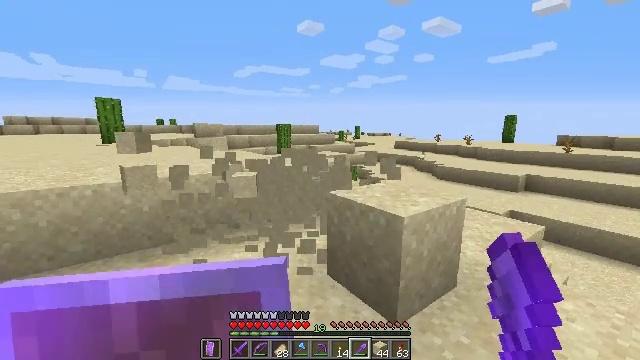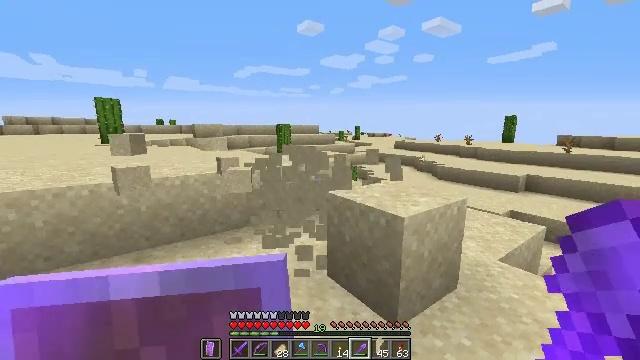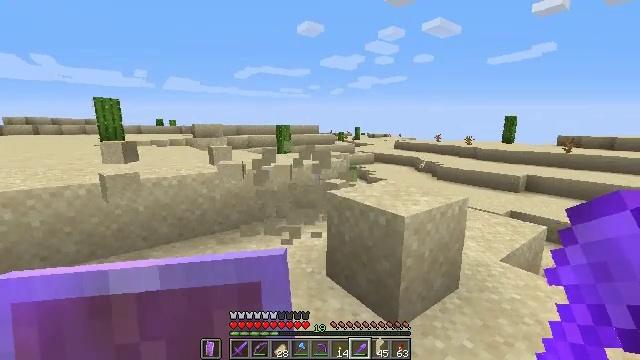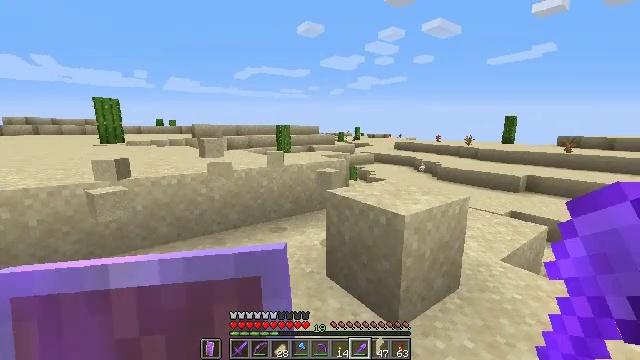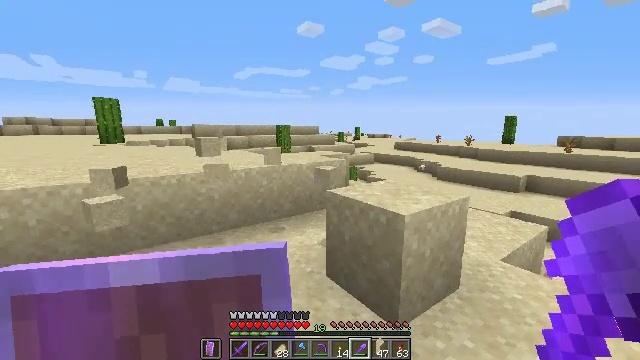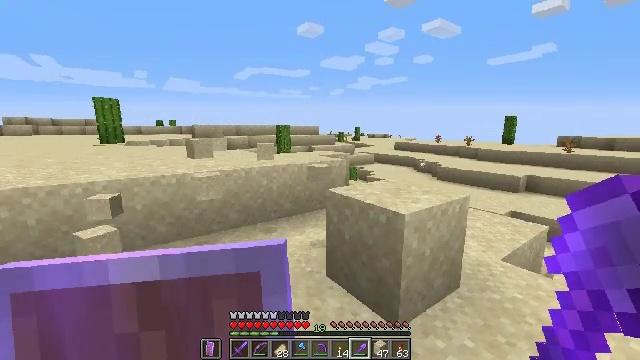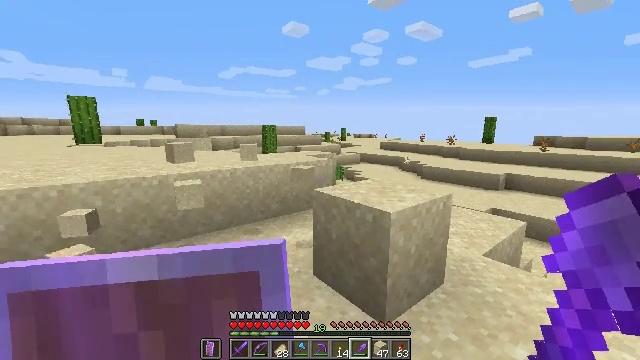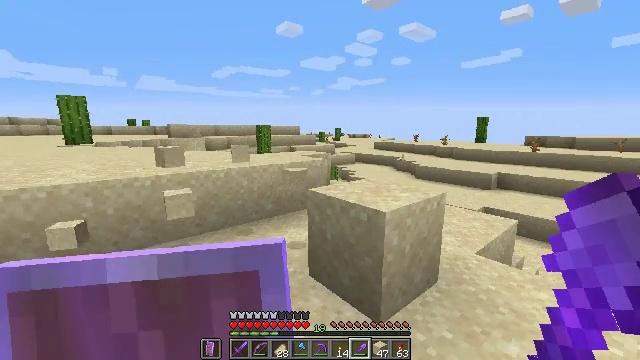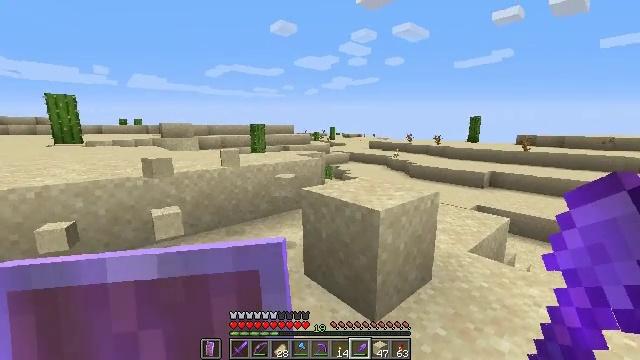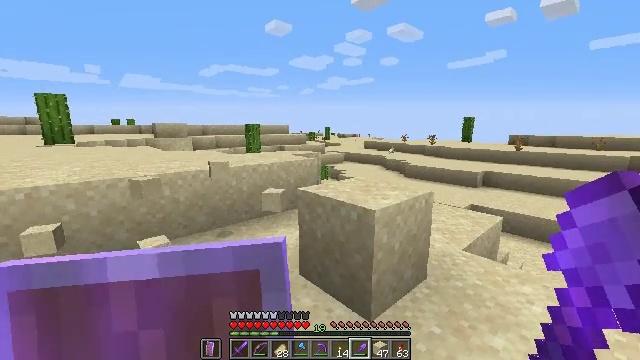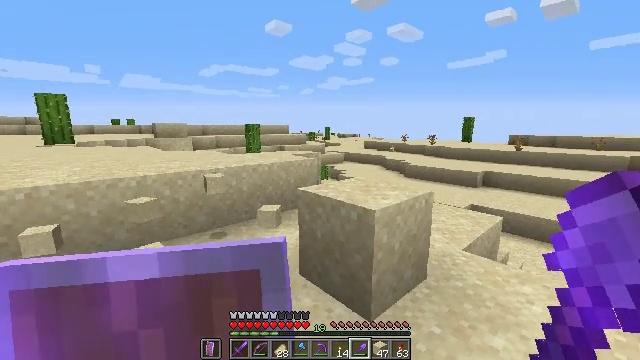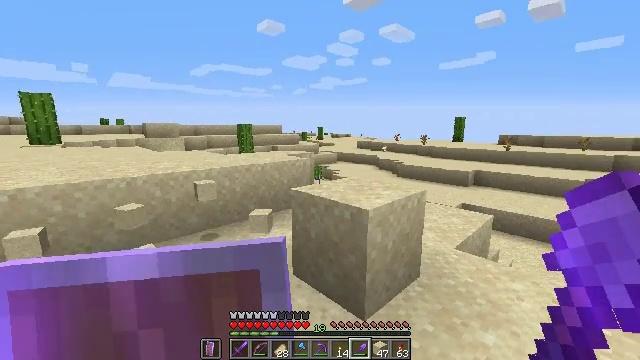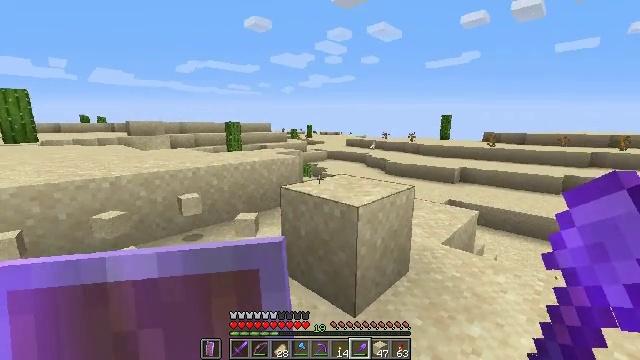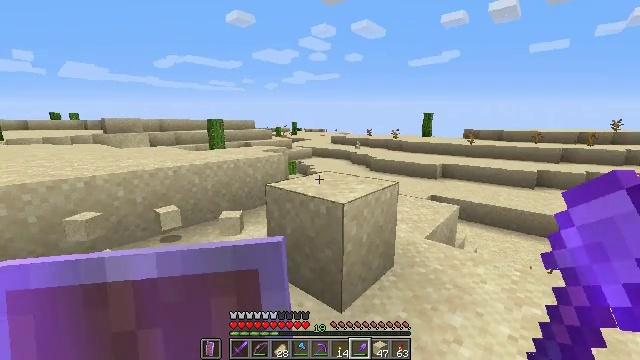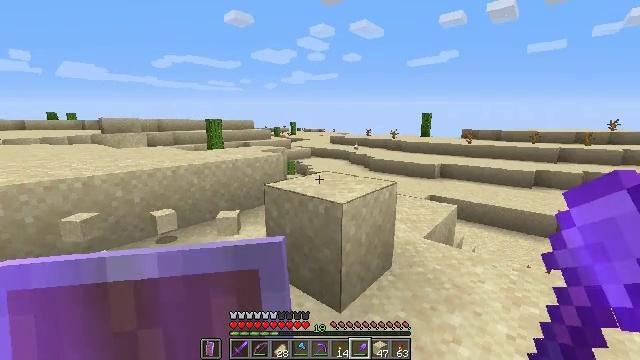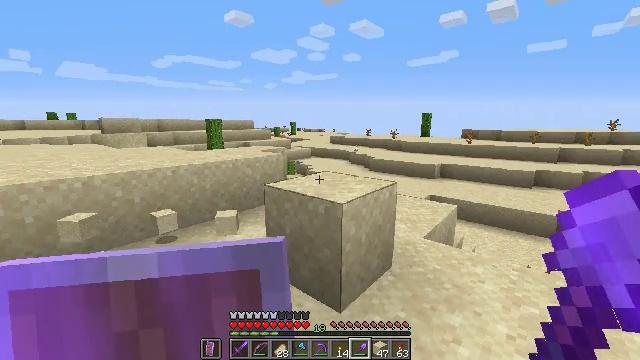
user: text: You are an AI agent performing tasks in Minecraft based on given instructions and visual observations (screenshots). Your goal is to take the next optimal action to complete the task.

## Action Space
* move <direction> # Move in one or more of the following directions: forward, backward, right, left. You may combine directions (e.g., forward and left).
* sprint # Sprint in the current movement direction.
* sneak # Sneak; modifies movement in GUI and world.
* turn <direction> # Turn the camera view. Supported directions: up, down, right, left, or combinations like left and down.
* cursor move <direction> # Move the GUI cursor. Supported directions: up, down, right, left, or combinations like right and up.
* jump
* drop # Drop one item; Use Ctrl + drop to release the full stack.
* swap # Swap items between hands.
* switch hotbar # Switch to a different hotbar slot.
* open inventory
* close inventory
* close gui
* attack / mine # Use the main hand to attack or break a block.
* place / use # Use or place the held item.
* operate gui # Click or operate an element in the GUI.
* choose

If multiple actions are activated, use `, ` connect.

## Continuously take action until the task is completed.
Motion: motion action
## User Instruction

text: Break the sand block.
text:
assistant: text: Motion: no_op
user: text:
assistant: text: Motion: no_op
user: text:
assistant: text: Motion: no_op
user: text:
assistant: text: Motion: no_op
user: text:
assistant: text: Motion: no_op
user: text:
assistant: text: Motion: turn right
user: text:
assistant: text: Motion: turn right
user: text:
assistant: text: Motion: turn right
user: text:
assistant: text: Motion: turn right
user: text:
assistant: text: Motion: no_op
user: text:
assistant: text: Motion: turn right
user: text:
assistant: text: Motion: turn right
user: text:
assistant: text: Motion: turn right
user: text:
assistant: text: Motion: no_op
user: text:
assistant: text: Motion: no_op
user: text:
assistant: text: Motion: attack / mine
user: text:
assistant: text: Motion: attack / mine
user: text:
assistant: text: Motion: attack / mine
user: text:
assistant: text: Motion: move forward, turn left
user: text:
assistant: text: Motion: move forward, turn left
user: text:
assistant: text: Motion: move forward
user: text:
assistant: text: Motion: move forward, turn left
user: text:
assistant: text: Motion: move forward, turn left
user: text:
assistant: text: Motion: move forward, turn left and up
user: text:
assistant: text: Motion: move forward, turn left
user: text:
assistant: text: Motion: move forward, turn left
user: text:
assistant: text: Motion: move forward, turn left
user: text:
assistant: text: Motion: move forward, turn left and down
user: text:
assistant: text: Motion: move forward, turn left
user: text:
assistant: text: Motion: move forward, turn left